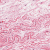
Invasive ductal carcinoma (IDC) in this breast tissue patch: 0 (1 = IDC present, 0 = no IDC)